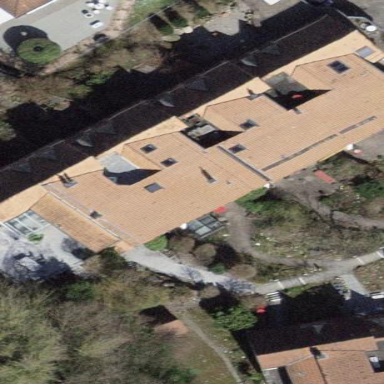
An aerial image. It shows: Terrace building.